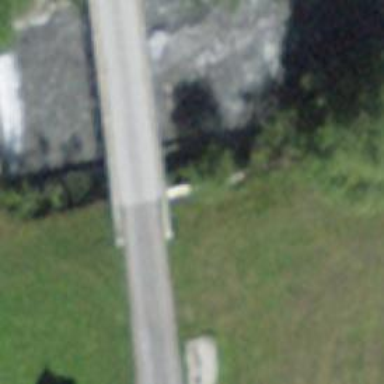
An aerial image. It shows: Track road with bridge.